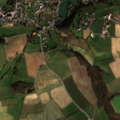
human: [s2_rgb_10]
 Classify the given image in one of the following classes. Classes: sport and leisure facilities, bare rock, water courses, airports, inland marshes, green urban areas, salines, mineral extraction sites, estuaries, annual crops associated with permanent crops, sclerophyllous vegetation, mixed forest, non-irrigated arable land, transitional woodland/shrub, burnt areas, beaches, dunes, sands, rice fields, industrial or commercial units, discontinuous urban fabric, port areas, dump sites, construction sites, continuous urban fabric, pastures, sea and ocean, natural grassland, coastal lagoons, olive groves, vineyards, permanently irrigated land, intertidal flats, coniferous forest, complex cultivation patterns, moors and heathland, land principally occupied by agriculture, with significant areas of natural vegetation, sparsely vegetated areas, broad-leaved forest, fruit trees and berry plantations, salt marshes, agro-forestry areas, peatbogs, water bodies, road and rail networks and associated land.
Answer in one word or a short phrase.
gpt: discontinuous urban fabric, non-irrigated arable land, pastures